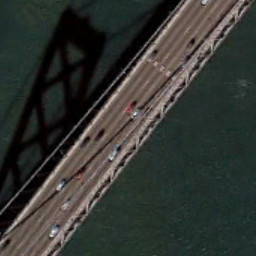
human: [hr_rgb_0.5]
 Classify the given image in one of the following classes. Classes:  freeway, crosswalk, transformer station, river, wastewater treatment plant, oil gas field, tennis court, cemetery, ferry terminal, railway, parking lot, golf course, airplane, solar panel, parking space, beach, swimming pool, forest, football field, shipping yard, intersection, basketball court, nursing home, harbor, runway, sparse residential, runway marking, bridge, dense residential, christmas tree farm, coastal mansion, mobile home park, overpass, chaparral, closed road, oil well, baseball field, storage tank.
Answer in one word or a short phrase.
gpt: bridge